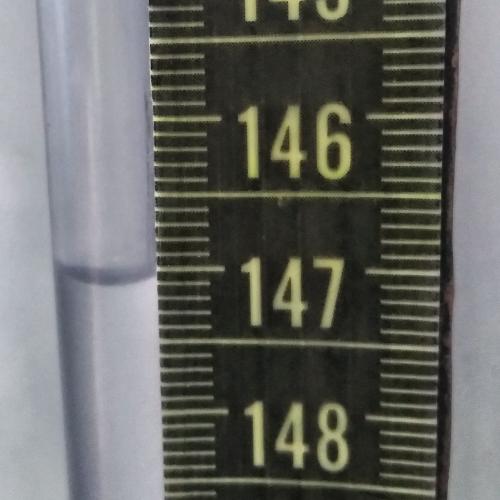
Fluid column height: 147.1 cm